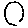
Label: circle